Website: lowes
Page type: account-selection
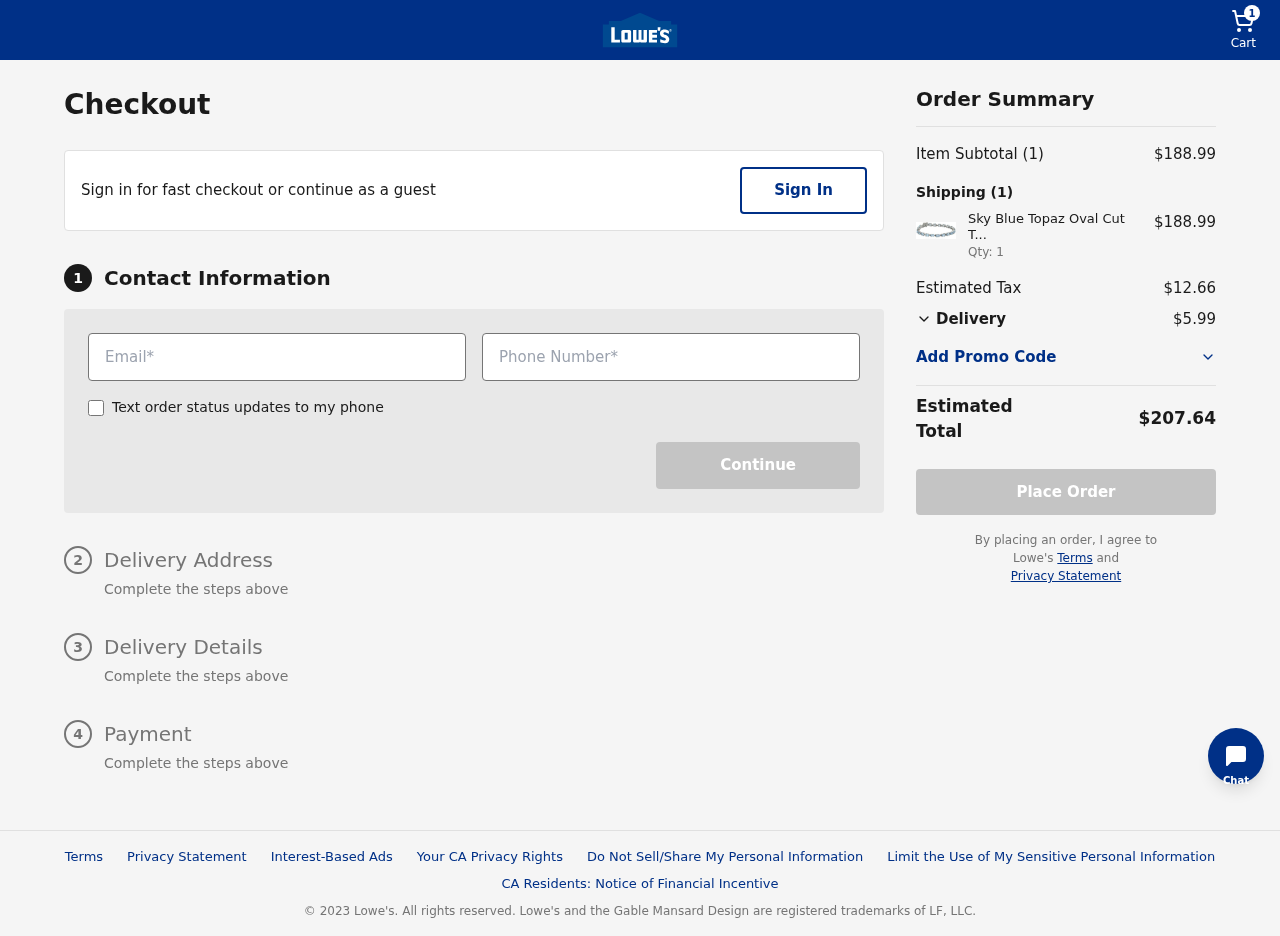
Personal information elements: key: PII_EMAIL
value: jordanmonroe@yahoo.com
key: PII_PHONE
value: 3134949131
Product elements: key: PRODUCT1_NAME
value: Sky Blue Topaz Oval Cut Tennis Bracelet in Sterling Silver (11.5 cttw)
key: PRODUCT1_PRICE
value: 188.99
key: PRODUCT1_QUANTITY
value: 1
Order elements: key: ORDER_NUM_ITEMS
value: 1
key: ORDER_SUBTOTAL
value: $188.99
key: ORDER_TAX
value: $12.66
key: ORDER_SHIPPING_COST
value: $5.99
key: ORDER_TOTAL
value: $207.64